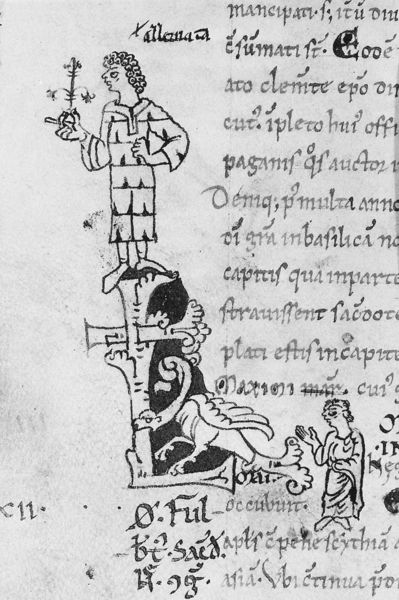
Titel: Martyrolog, Regeln des heiligen Benedikt und Nachruf
Standort: Herkunftsort: Corbie, Sant-Pierre (EU - F - Picardie)
Schlagwörter: mann, weiß, schwarz, zeichen, tier, halten, stehen, gewand, pflanze, locken, schrift, betrachtung, tusche, buch, kreuz, seite, text, buchstaben, tinte, buchseite, maum, drache, latein, buchmalerei, l, 11, pflenze, pflanye, ful